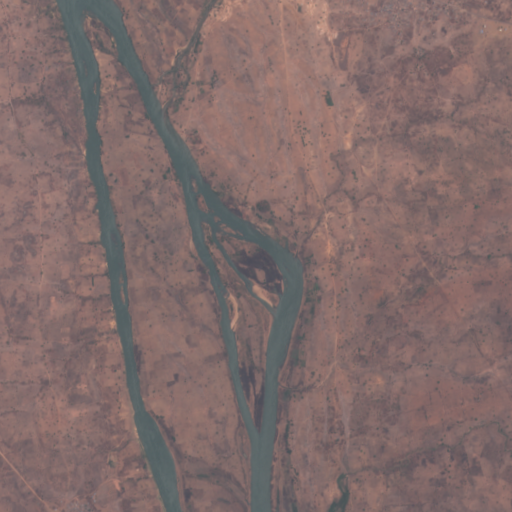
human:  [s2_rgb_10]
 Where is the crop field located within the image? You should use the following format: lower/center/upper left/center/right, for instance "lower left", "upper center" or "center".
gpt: The crop field is located in the center right of the image.
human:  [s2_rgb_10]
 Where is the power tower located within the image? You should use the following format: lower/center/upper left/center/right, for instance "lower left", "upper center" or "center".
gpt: There is no power tower in the image.